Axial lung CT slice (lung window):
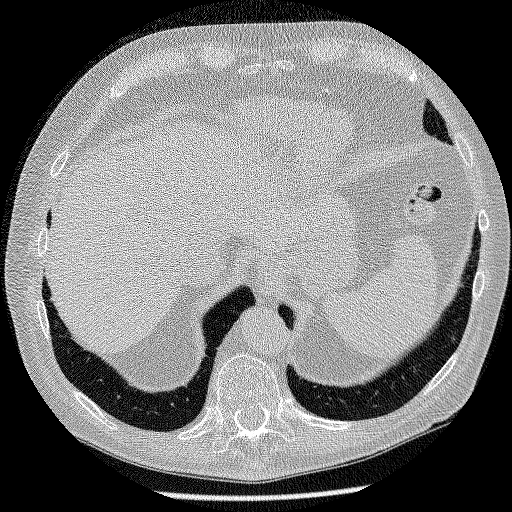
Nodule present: no